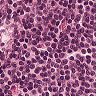
Metastatic tissue present: no